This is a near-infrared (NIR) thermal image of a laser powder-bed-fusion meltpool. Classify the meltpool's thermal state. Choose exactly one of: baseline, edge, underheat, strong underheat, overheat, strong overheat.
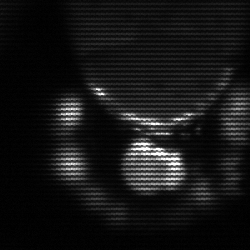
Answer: baseline